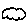
Label: cloud